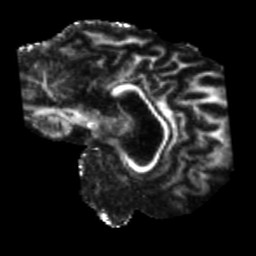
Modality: FA
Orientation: sagittal
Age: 40
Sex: male
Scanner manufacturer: siemens
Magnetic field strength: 3 T
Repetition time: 5.25 s
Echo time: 0.08 s